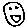
Label: smiley face